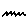
Label: zigzag